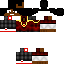
A female human skin with medium skin, wearing brown long hair dressed in a red hoodie and red pants, featuring a closed mouth.